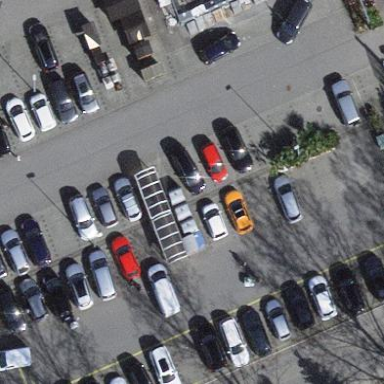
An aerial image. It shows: Parking area with surface.